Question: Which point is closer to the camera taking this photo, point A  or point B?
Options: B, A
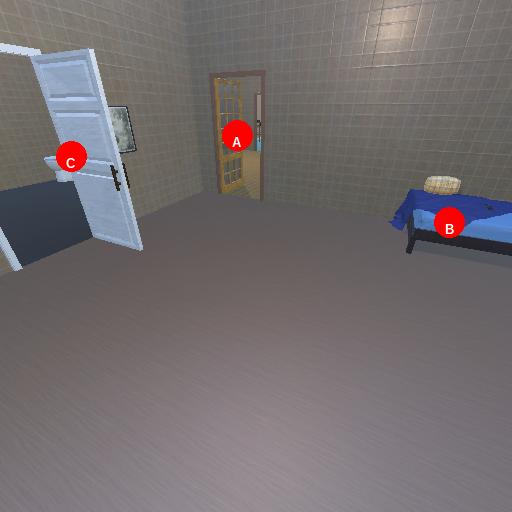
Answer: B